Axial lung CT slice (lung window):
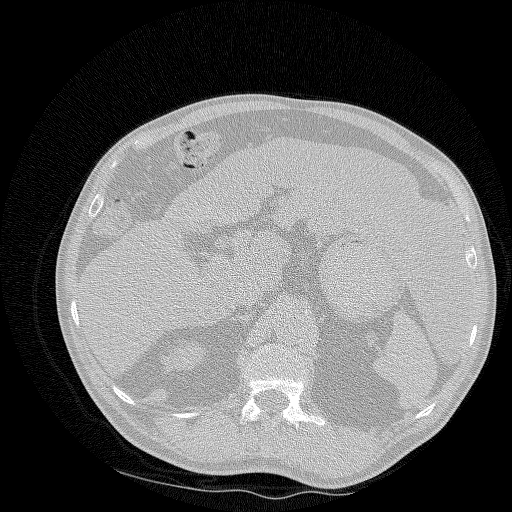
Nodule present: no